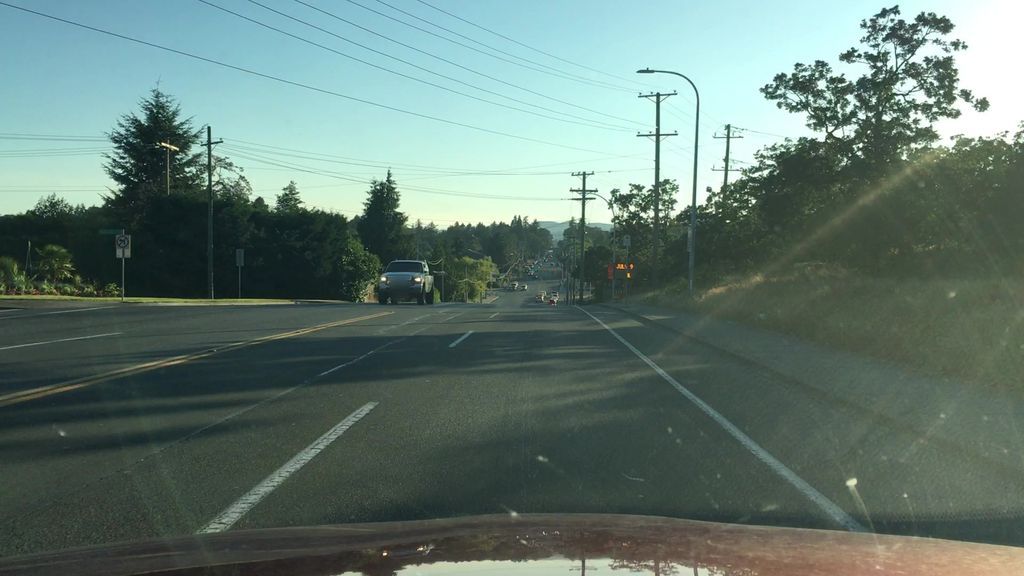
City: victoria